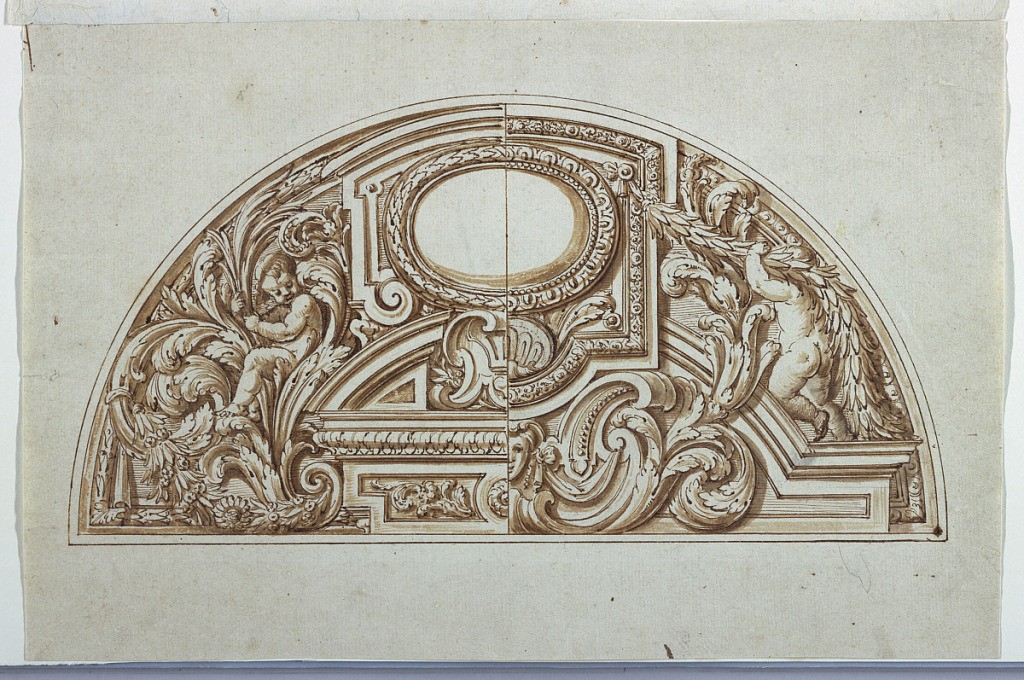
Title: One of a set of four projects for the decoration of wall panels to be placed at a height
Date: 1675-1699
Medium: Pen, brush, sepia
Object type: Drawing
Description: Architectural forms. On each side an angel and a garland.